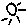
Label: sun